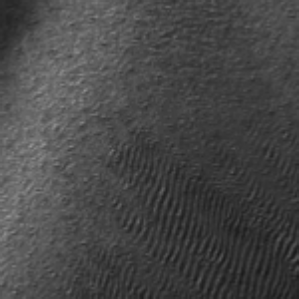
Label: frost